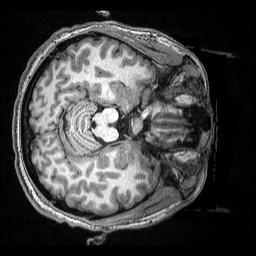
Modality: T1w
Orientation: axial
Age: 29
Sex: female
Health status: ill
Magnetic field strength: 3 T
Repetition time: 2.53 s
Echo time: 0.00331 s